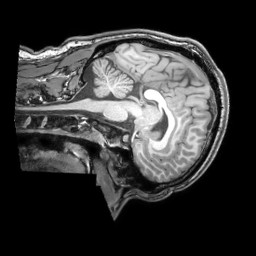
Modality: T1w
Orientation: sagittal
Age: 19
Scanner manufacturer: philips
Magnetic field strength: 3 T
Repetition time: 0.007 s
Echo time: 0.003501 s